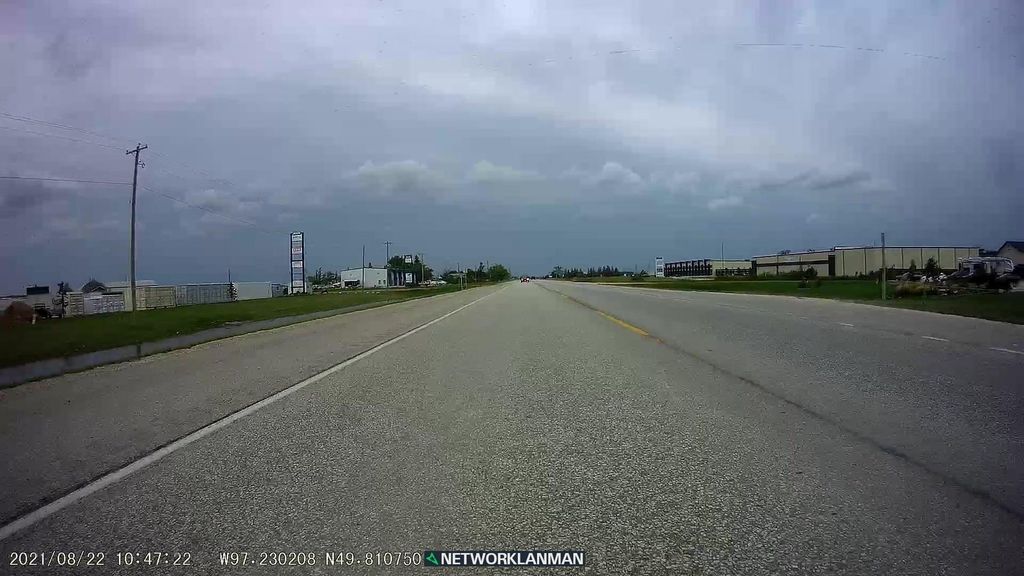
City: winnipeg